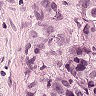
Metastatic tissue present: yes